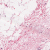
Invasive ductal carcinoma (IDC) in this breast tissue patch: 0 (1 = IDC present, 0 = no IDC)